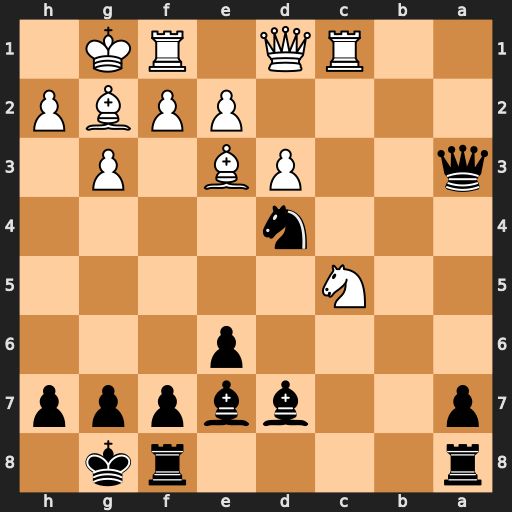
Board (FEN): r4rk1/p2bbppp/4p3/2N5/3n4/q2PB1P1/4PPBP/2RQ1RK1
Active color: b
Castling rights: -
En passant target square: -
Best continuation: Bxc5 Bxa8 Rxa8 Bxd4 Bxd4